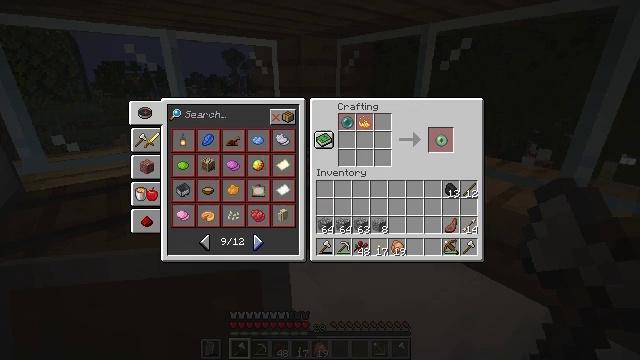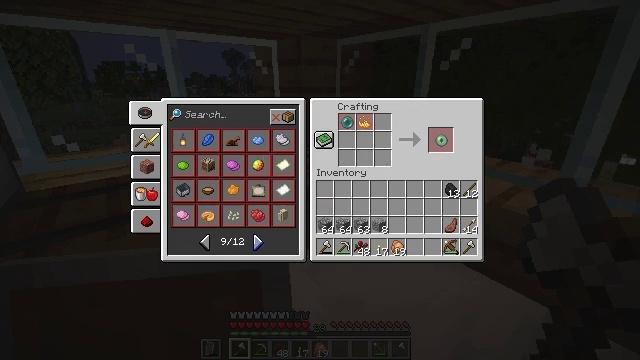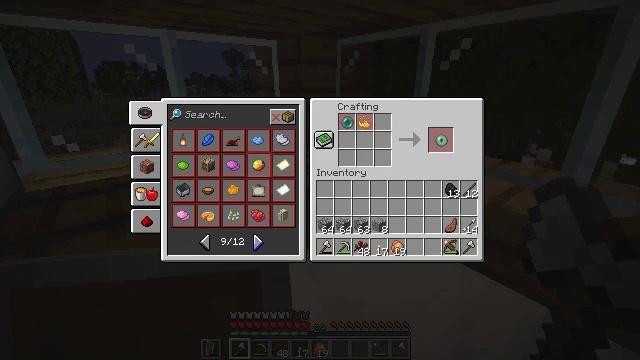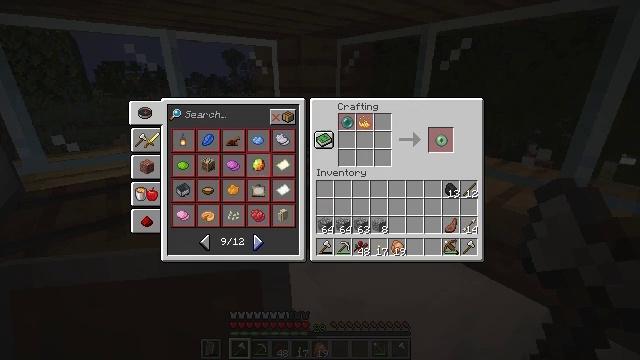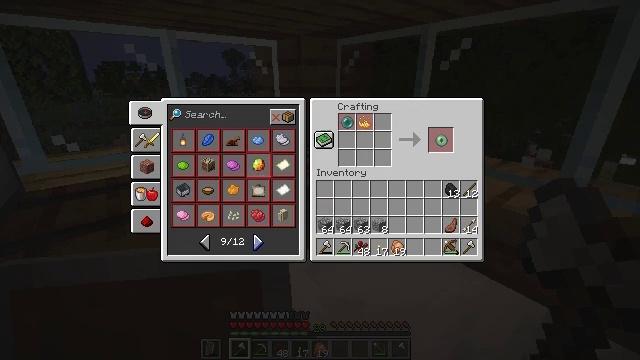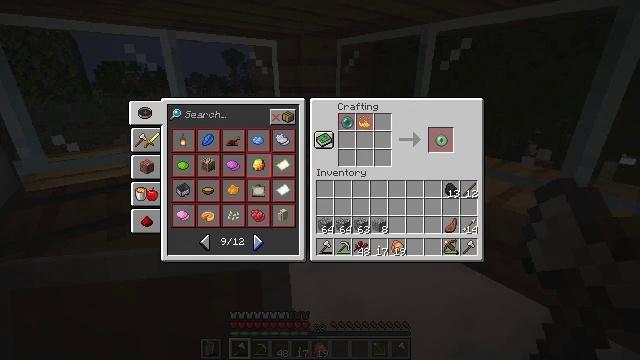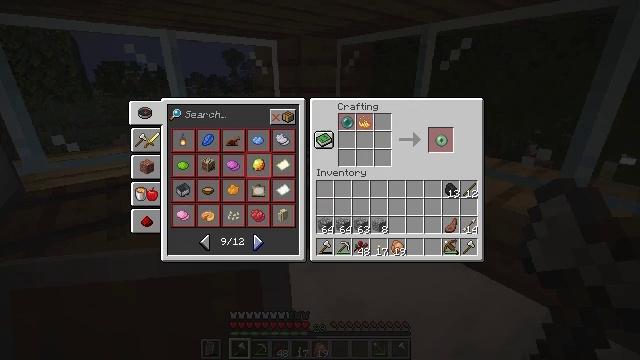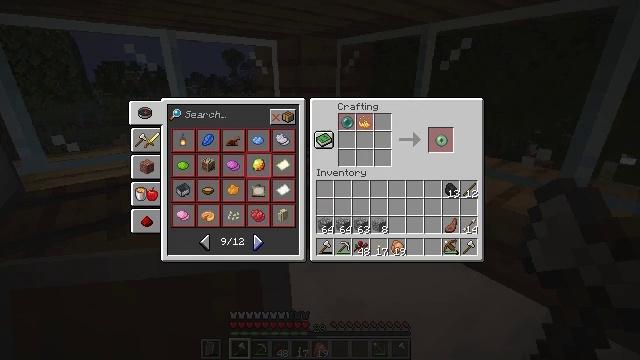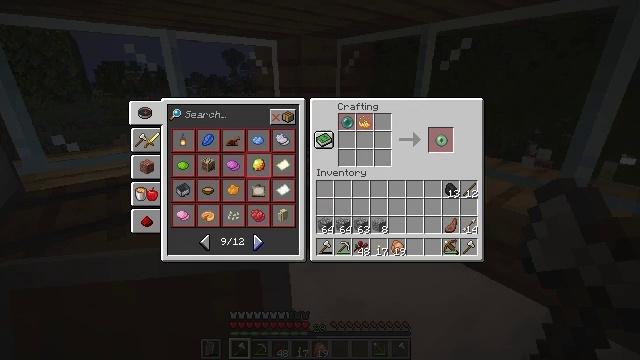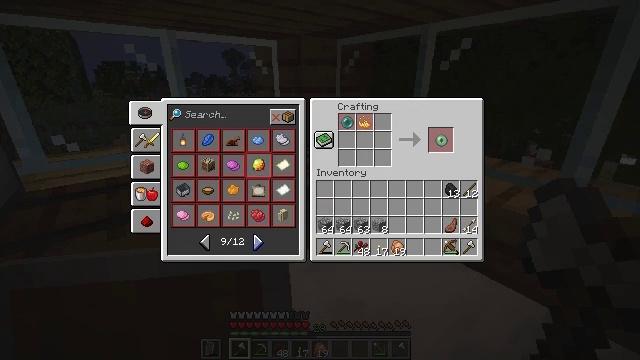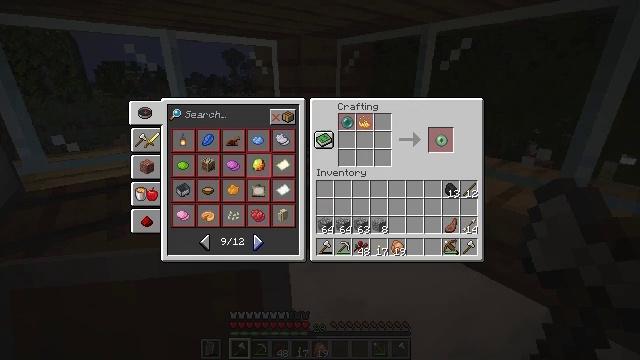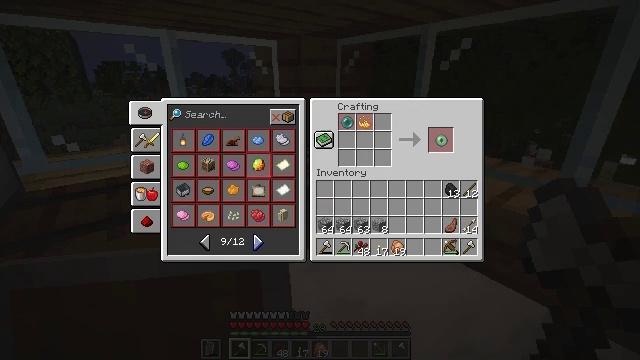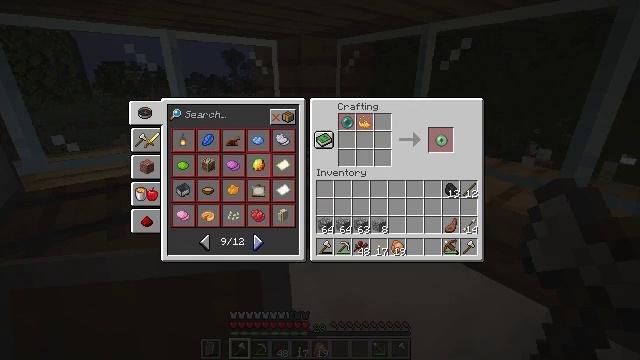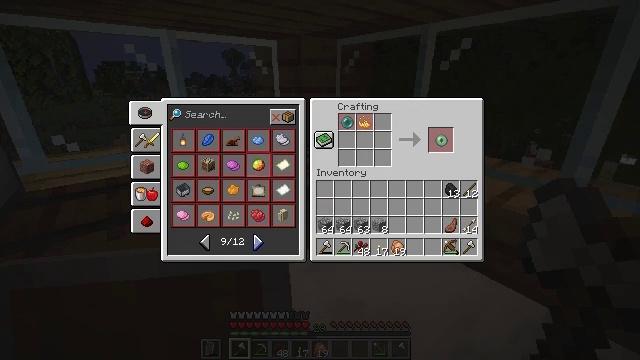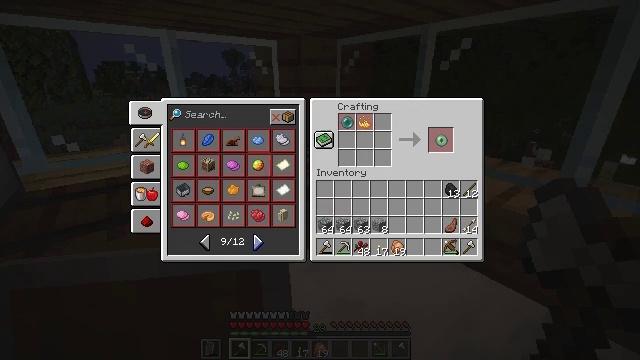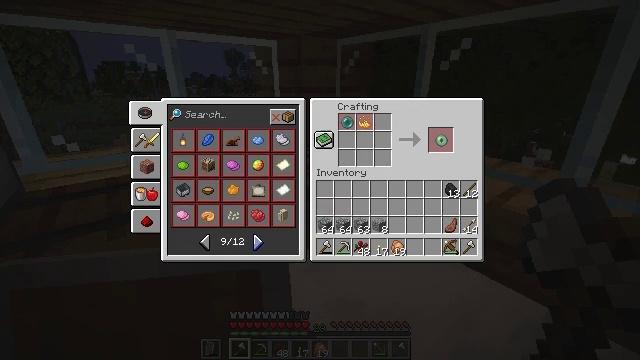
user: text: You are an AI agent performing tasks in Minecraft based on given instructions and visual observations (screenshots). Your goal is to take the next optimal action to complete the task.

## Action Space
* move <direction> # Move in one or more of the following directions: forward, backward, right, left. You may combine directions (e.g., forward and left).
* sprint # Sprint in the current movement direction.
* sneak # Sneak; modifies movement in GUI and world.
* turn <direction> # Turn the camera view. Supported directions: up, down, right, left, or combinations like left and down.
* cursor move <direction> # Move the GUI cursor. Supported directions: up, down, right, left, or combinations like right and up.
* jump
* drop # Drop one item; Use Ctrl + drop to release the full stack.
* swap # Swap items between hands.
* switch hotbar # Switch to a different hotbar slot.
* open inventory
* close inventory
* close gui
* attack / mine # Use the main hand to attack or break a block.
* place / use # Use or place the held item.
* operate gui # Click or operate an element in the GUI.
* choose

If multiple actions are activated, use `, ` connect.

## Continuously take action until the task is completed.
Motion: motion action
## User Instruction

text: In the crafting menu, combine ender pearl and blaze powder for an ender eye.
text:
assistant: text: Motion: operate gui
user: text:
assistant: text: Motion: operate gui
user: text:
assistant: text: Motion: operate gui
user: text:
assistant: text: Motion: no_op
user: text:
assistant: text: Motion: no_op
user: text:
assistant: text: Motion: no_op
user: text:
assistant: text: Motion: no_op
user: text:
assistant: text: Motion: no_op
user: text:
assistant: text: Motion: no_op
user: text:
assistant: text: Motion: no_op
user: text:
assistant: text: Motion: no_op
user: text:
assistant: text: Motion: no_op
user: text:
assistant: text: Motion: no_op
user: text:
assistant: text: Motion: no_op
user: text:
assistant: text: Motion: no_op
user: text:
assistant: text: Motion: no_op
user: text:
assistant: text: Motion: cursor move up
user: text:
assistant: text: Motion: cursor move up
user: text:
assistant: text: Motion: cursor move up
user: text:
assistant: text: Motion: cursor move left
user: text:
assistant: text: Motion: no_op
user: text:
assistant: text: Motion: no_op
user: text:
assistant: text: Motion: cursor move up
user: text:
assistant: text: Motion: no_op
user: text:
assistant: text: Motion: no_op
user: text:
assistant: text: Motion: no_op
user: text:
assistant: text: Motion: operate gui
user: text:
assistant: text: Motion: operate gui
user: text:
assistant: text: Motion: operate gui
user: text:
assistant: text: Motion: operate gui